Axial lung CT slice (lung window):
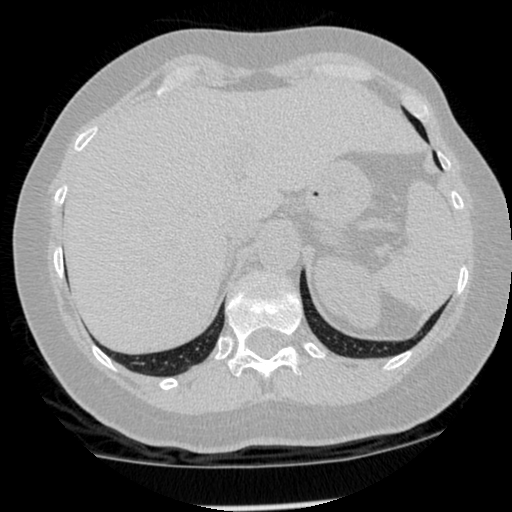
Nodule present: no